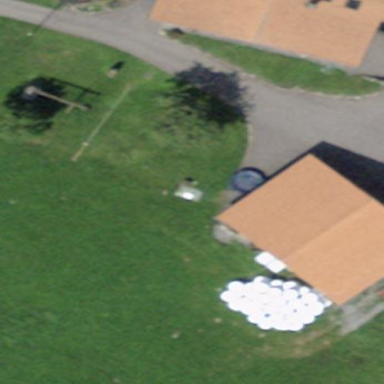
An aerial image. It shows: Garage.